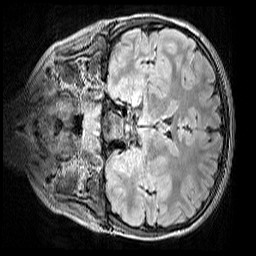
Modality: FLAIR
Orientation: coronal
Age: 11
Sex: male
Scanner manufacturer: siemens
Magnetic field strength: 3 T
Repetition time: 5 s
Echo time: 0.388 s